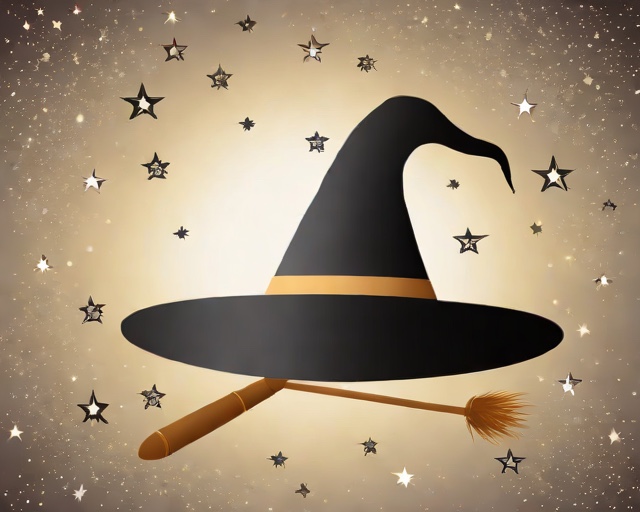
Category: Halloween